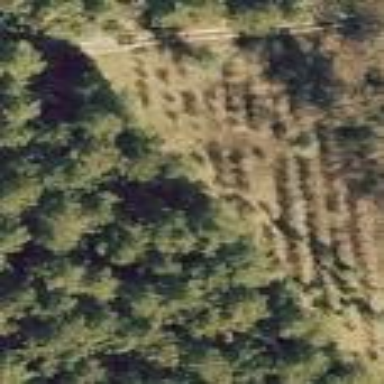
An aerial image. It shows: Plant nursery with trees.